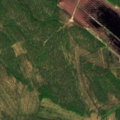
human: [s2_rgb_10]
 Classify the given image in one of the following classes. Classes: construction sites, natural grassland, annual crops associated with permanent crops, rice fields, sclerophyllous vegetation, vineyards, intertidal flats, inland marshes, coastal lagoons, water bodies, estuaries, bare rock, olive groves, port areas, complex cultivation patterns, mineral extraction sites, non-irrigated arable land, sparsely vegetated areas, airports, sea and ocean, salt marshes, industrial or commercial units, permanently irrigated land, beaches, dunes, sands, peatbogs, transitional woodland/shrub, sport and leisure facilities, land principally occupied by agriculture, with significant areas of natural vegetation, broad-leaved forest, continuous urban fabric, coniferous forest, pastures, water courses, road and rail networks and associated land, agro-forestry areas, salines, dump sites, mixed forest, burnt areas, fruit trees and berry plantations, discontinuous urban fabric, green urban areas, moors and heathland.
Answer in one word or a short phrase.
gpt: coniferous forest, transitional woodland/shrub, peatbogs